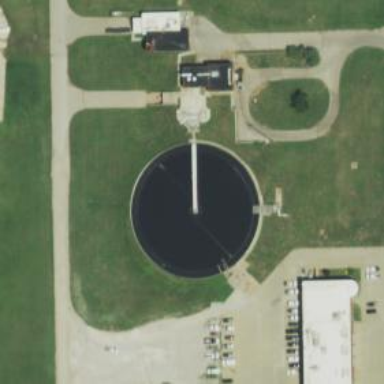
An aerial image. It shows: Wastewater basin.